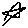
Label: star